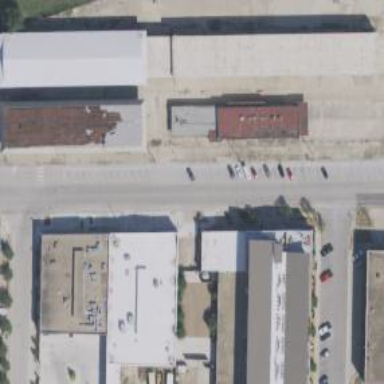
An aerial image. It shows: Retail building.